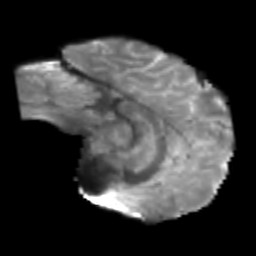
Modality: T2w
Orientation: sagittal
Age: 47
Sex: male
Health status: healthy
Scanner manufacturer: philips
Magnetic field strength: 3 T
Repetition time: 4.031 s
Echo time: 0.08907 s